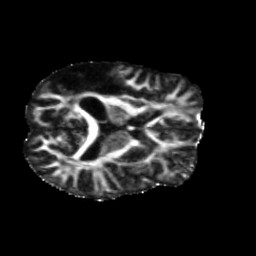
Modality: FA
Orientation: axial
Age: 47
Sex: male
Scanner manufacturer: siemens
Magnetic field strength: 3 T
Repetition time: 5.47 s
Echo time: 0.0854 s